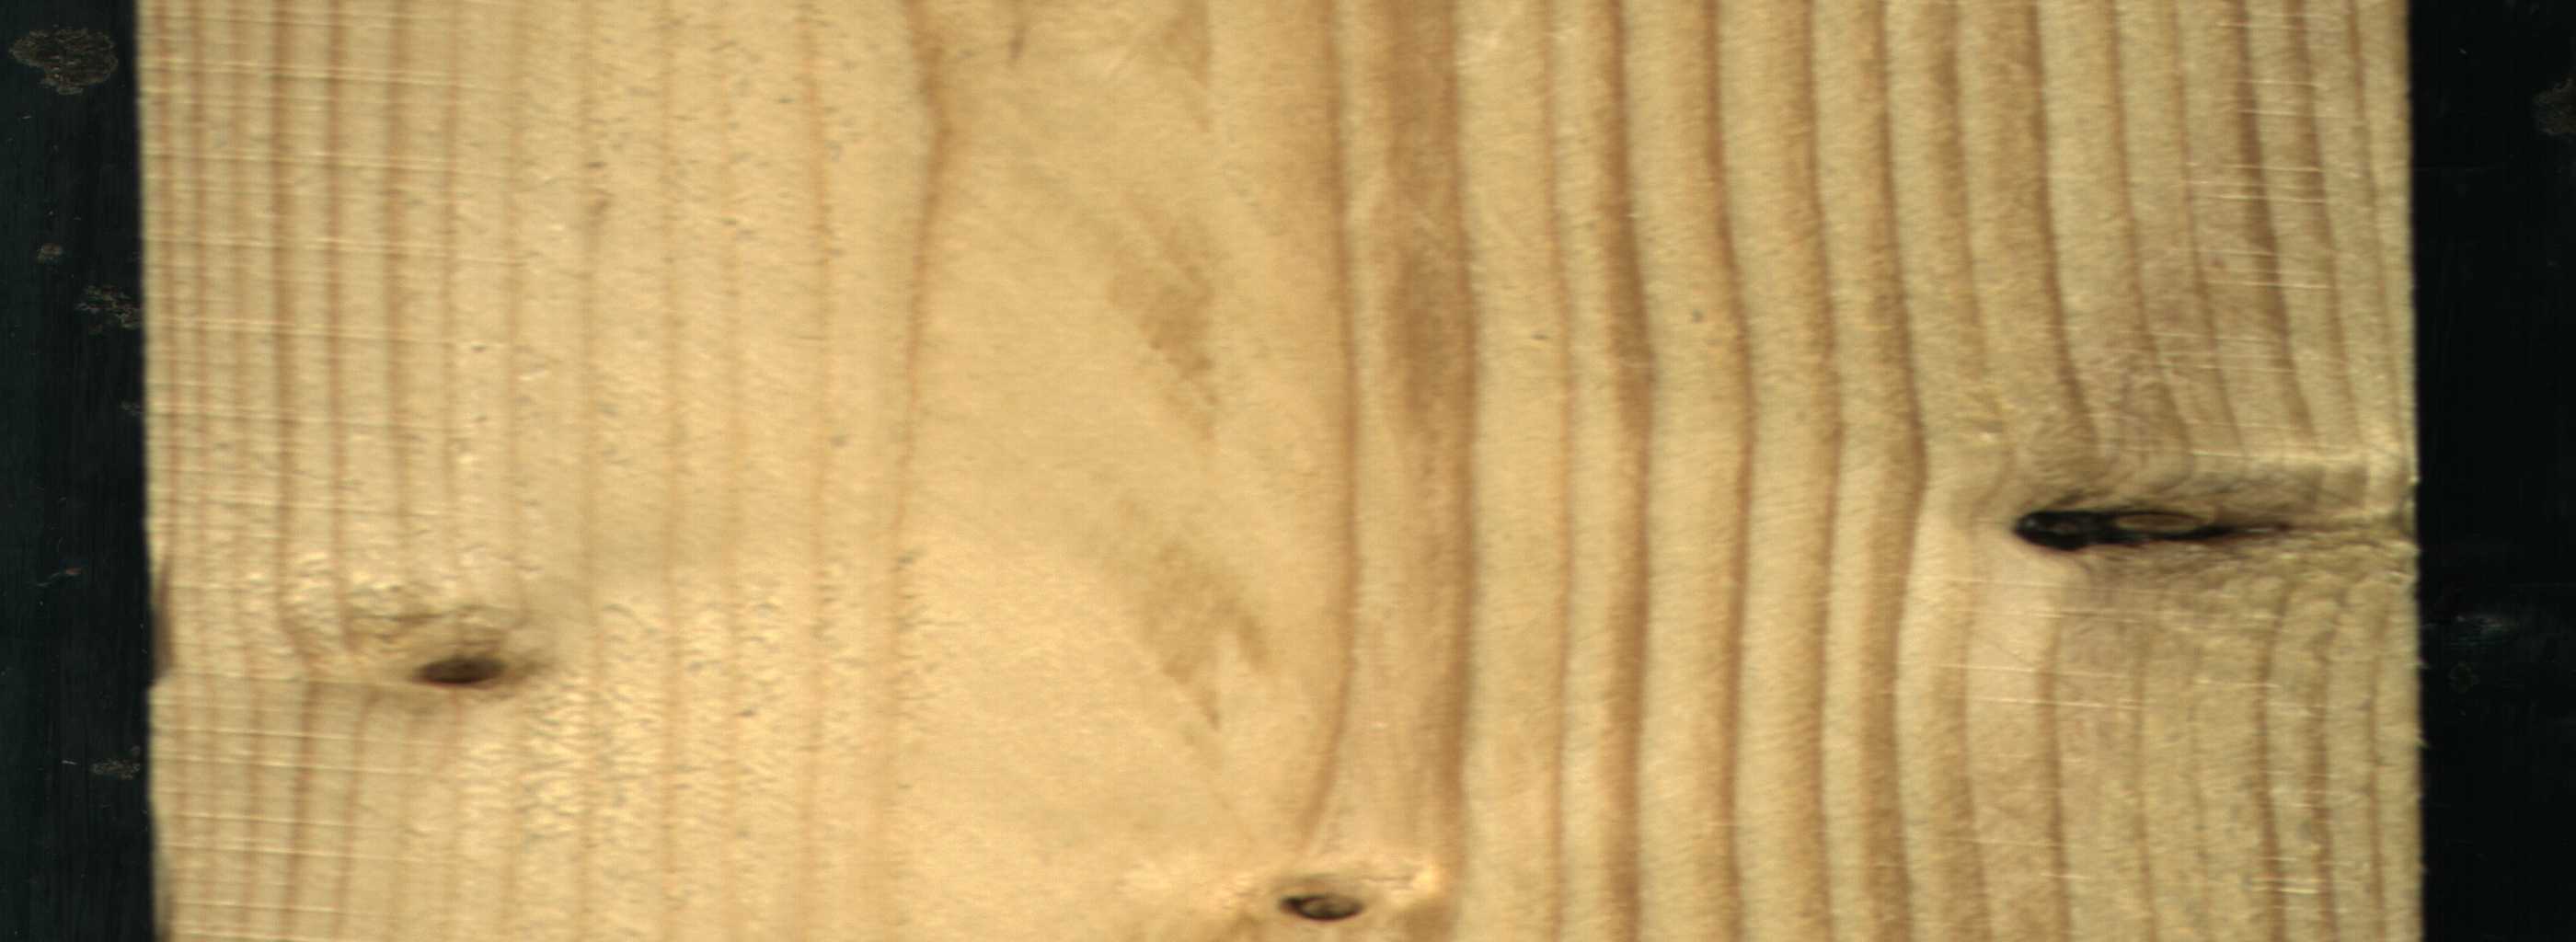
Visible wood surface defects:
Dead_Knot
Dead_Knot
Live_Knot